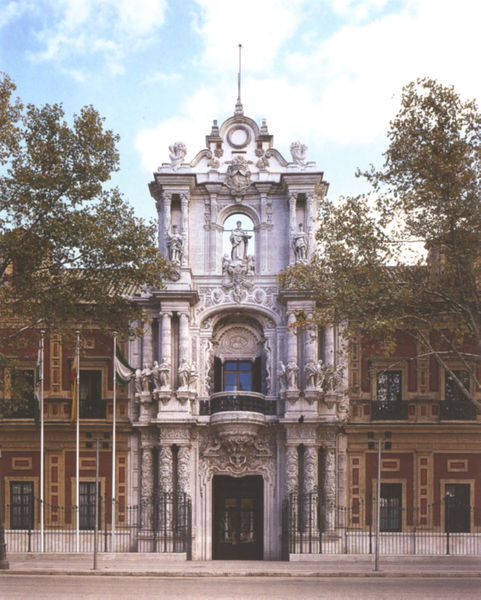
Titel: Tabakfabrik
Künstler: Sebastian van der Borcht
Standort: Sevilla (EU - E - Andalusien)
Schlagwörter: baum, blau, himmel, wolken, bäume, fenster, marmor, strasse, säule, säulen, tür, weiss, dach, gebäude, haus, rot, schloss, zaun, architektur, barock, spitze, stein, kirche, figur, statue, deutschland, balkon, relief, fahnen, fahne, ziegel, platz, figuren, tor, foto, eingang, palast, bordstein, rathaus, photo, portal, sims, statuen, fußweg, gemauert, d